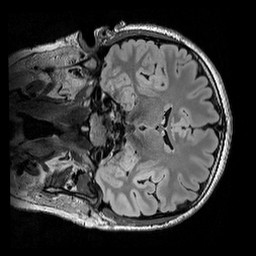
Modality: FLAIR
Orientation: coronal
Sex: male
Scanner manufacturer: siemens
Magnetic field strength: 3 T
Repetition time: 5 s
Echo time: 0.395 s